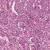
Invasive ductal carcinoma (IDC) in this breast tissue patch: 1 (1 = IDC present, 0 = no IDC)